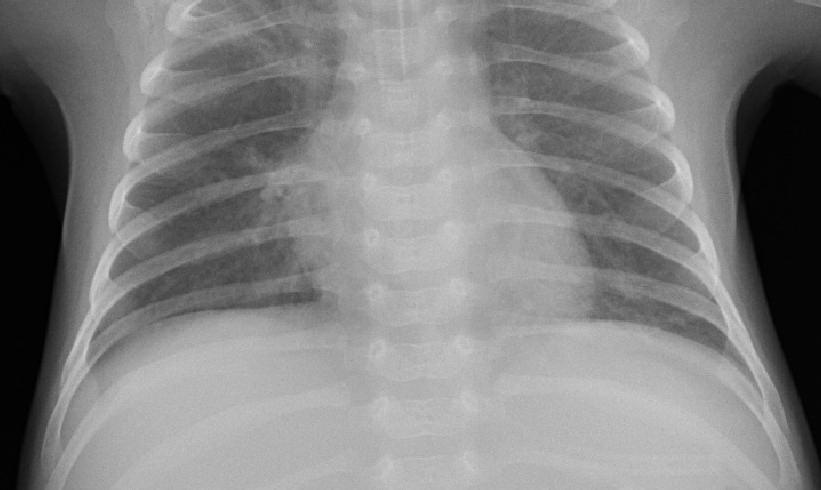
Diagnosis: PNEUMONIA